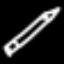
Label: pencil